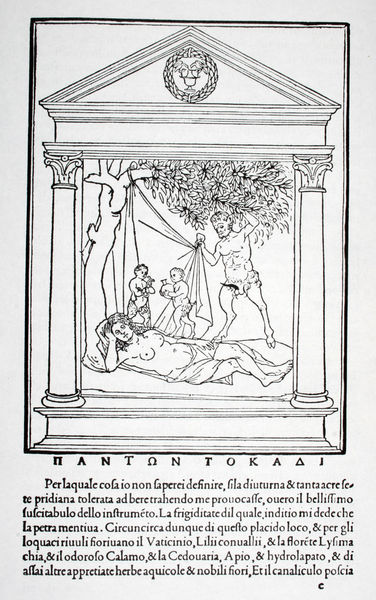
Titel: Hypnerotomachia Poliphili, Panton Tokadi (Satyrn und schlafende Nymphe)
Institution: (Seriendruck)
Schlagwörter: akt, baum, blätter, laub, lendenschurz, mann, nackt, weiß, landschaft, menschen, äste, brust, busen, frau, grau, kleid, schwarz, säule, säulen, zeichnung, tuch, teppich, architektur, architekturrahmen, bibel, mensch, rahmen, sockel, tragen, vorhang, ast, baumstamm, feld, gewand, kelch, stoff, personen, pflanze, kinder, hufe, holzschnitt, schrift, papier, liegen, schlafend, giebel, grafik, graphik, linien, rand, weib, inschrift, laken, podest, erotisch, geschlecht, liegend, adam, eva, paradies, penis, antike, buch, medaillon, strahlen, druck, druckgraphik, druckgrafik, holzstich, stich, seite, illustration, schwarzweiß, text, kranz, lorbeer, lorbeerkranz, göttin, kapitelle, pantheon, kapitell, ranke, buchdruck, buchseite, portal, verführung, sündenfall, portikus, götter, teufel, satyr, faun, griechisch, nymphe, pan, rechteckig, griechenland, venus, tempel, zeilen, basis, putten, korinthisch, bock, ziege, sujet, geburt, tympanon, ädikula, latein, schwrz, italienisch, faune, buchmalerei, druckschrift, text bild, bocksbein, danton, silen, scwar, eichenkranz, sbäume, pans, ziegenmensch